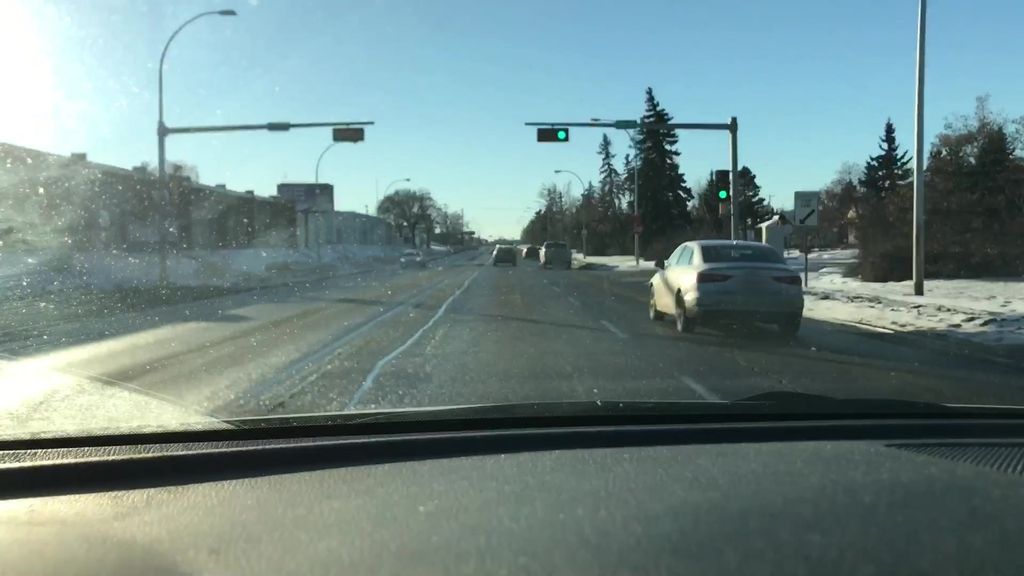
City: edmonton